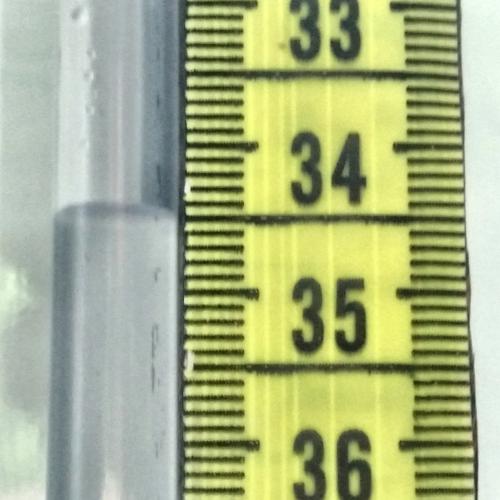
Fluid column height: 34.5 cm